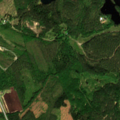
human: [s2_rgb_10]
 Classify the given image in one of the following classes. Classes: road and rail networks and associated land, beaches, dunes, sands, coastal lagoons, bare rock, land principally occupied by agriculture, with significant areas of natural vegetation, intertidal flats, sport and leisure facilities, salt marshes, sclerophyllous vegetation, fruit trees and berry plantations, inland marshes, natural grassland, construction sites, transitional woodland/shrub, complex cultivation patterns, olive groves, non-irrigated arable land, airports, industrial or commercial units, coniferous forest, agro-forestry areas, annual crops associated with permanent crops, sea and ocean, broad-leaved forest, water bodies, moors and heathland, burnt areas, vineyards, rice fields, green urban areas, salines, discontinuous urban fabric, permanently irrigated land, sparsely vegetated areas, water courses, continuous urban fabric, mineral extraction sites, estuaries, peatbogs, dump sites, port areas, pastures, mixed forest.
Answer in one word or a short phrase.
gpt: land principally occupied by agriculture, with significant areas of natural vegetation, coniferous forest, mixed forest, transitional woodland/shrub